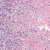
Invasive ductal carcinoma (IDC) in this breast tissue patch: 1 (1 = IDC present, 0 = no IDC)